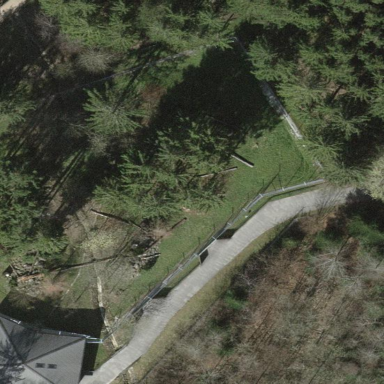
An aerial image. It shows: Fenced park area with fence.